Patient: sex M, age 45
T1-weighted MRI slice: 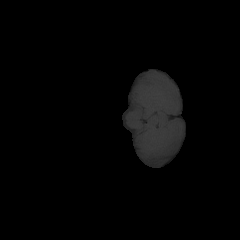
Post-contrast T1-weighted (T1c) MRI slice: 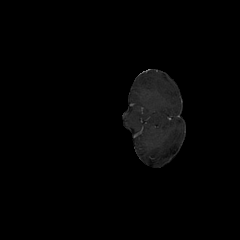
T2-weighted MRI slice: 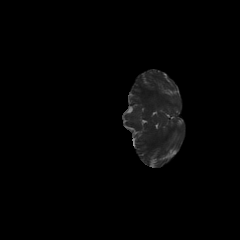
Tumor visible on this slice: no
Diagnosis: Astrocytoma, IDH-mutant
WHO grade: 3